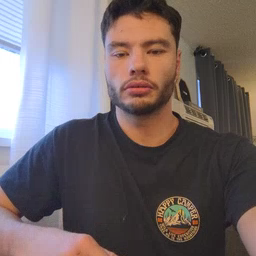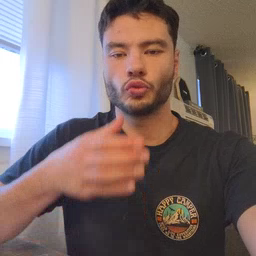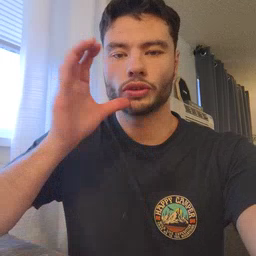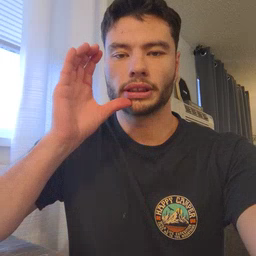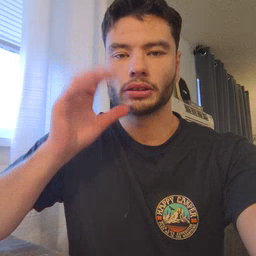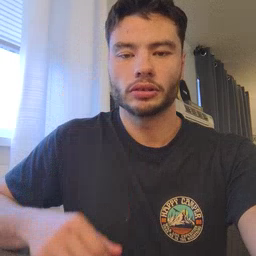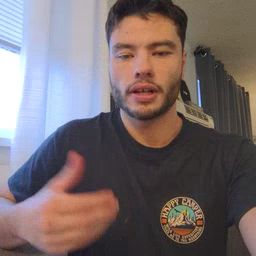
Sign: drink